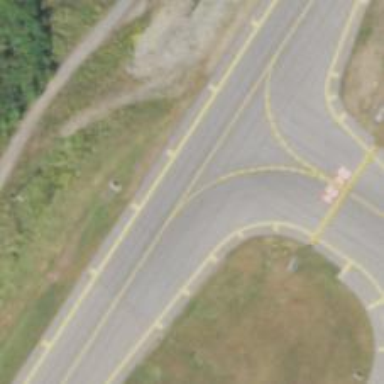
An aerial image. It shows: Image of taxiway at airport.